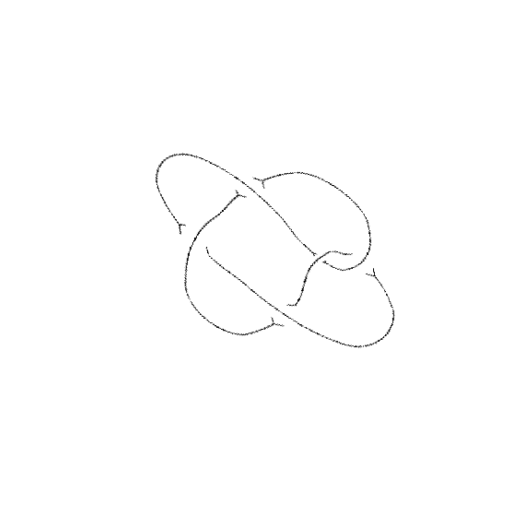
Crossing number: 5